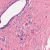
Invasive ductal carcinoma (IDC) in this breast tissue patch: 0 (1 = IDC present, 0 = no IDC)